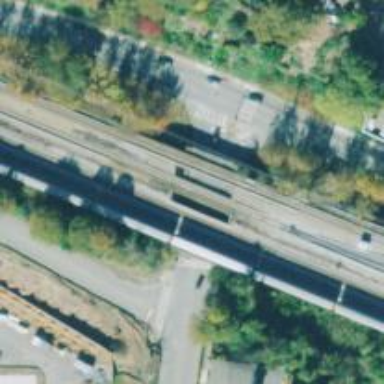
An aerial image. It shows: Railway bridge with electrified lines.